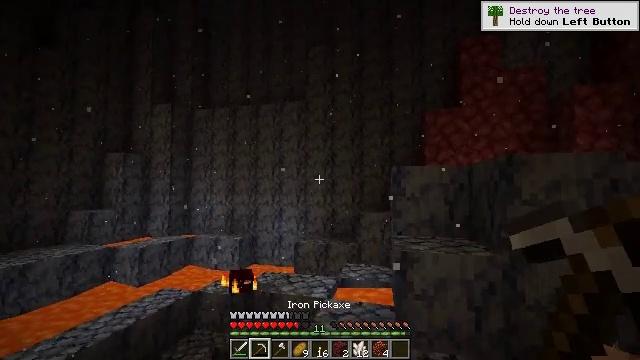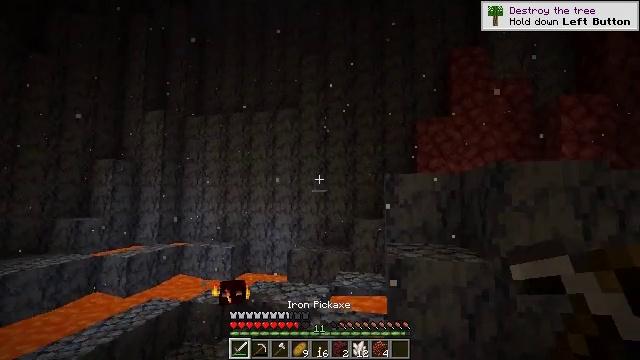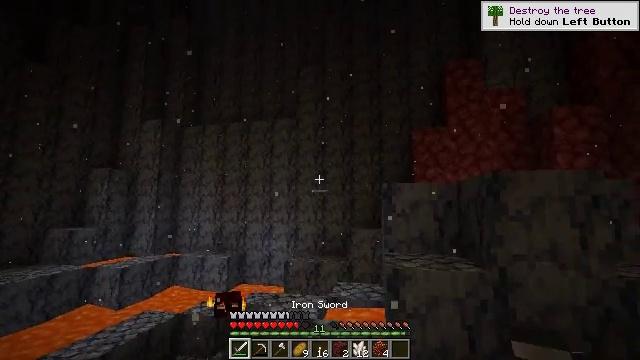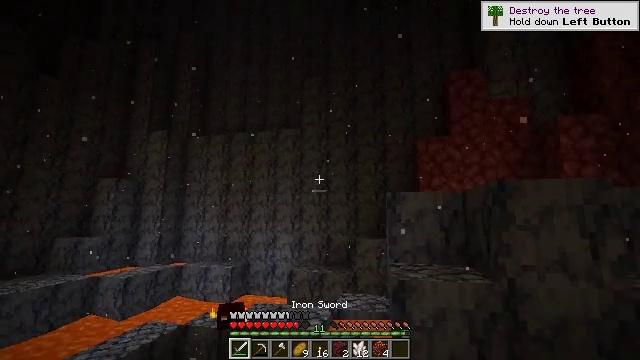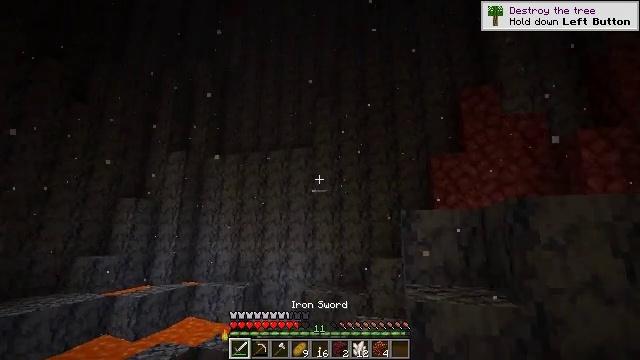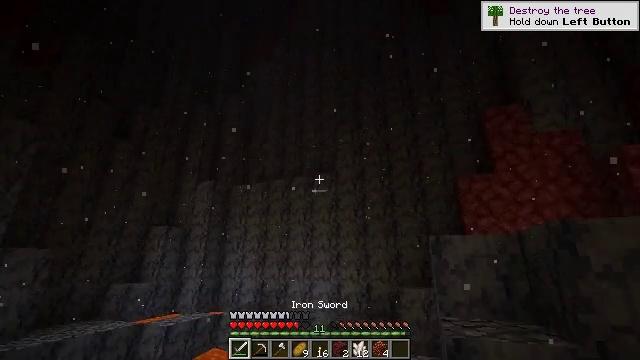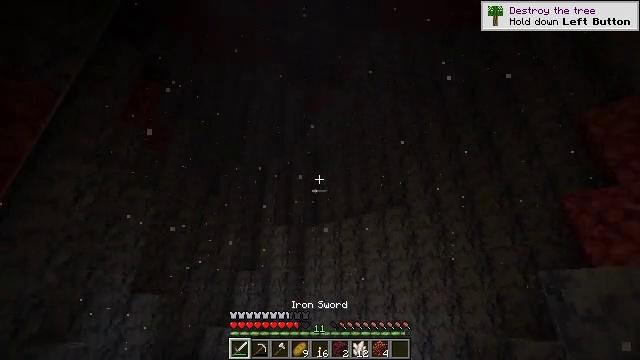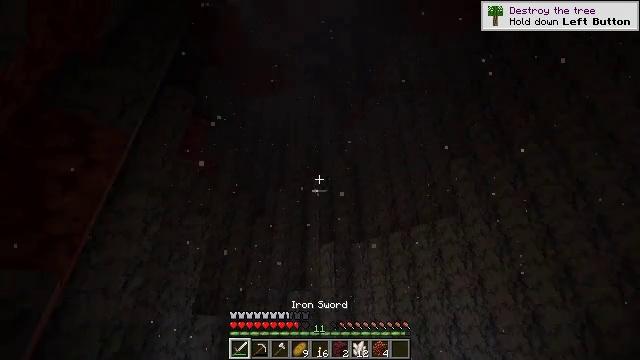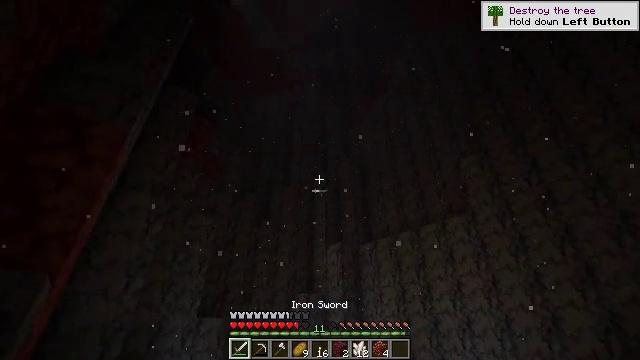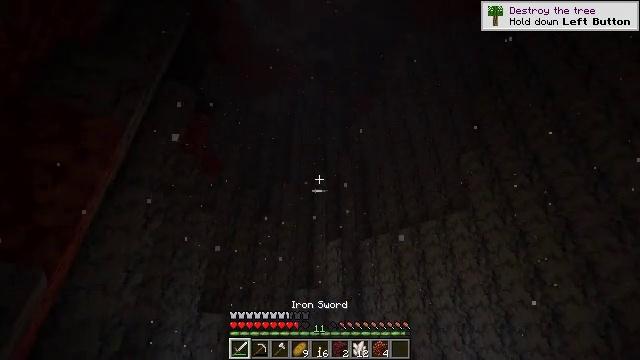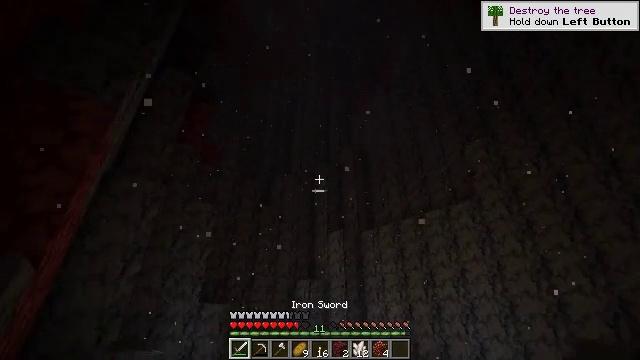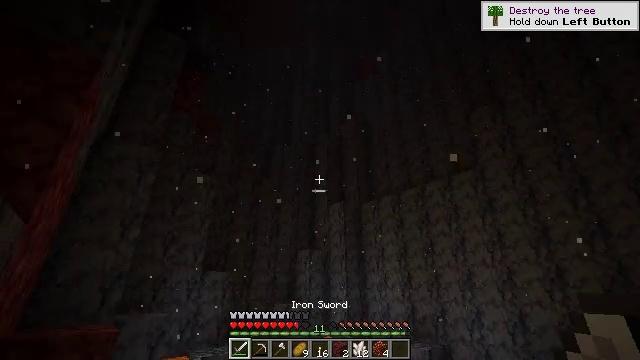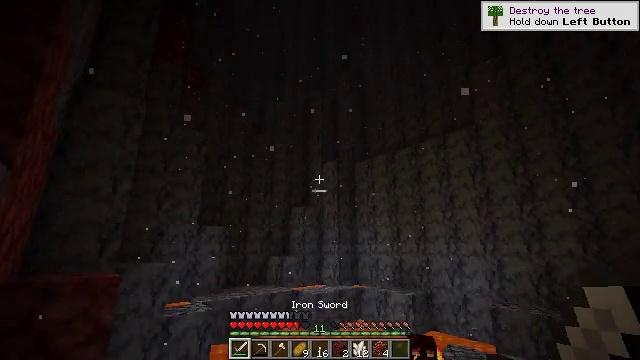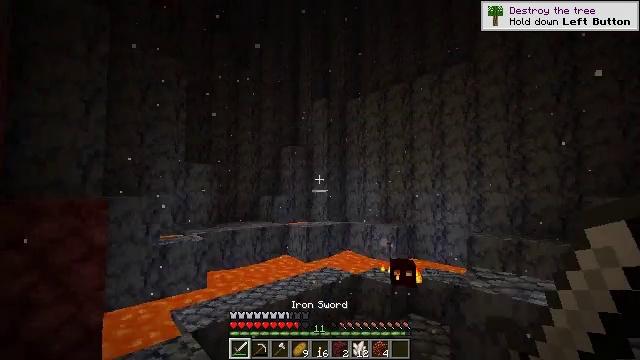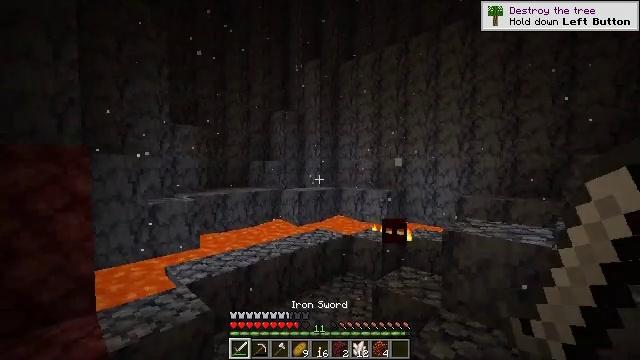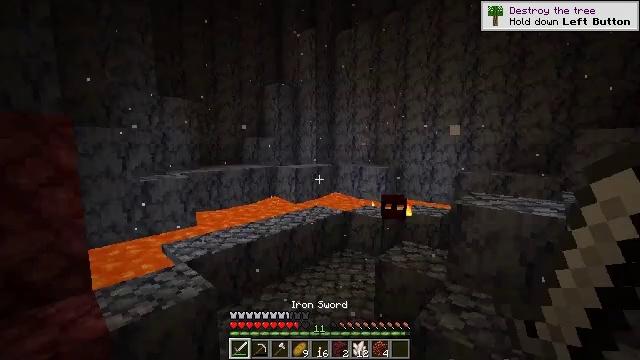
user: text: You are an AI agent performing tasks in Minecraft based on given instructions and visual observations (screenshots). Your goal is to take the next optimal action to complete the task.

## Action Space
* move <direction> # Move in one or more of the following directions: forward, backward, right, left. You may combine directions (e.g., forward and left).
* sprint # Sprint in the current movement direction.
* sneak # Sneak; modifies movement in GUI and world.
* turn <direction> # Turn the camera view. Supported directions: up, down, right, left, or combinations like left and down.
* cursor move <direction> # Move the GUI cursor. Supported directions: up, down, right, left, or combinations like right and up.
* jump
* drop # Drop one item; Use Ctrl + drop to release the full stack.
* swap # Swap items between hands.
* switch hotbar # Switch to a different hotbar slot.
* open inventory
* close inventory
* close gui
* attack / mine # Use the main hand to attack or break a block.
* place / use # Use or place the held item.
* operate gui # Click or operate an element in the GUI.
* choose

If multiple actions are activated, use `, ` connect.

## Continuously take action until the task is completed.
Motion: motion action
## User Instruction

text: Combat the magma cube.
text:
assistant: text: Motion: turn right and up, switch to hotbar 1
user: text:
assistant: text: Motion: turn up, switch to hotbar 1
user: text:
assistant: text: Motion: turn up, switch to hotbar 1
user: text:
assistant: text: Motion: turn left and up, switch to hotbar 1
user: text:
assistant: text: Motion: turn left and up
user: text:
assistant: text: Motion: turn left and up
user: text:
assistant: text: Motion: move forward, turn left and up
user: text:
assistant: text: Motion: move forward, turn left
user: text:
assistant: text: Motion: move forward
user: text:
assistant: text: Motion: move forward, turn down
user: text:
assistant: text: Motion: move forward, turn down
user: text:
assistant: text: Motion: move forward, turn right and down
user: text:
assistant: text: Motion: move forward, turn right and down
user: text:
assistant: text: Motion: move forward, turn right and down
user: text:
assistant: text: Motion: move forward, turn right and down
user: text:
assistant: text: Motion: move forward, turn right and down
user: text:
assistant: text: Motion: move forward, turn down
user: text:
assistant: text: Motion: move forward, turn down
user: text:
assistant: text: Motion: move forward
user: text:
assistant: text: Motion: move forward
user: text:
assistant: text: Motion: move forward
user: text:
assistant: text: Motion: move forward, turn right and down
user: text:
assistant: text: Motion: move forward, turn right
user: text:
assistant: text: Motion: move forward, turn right and up
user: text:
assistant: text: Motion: move forward, turn right and up
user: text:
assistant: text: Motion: move forward
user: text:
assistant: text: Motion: move forward
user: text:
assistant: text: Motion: move forward
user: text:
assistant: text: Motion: move forward
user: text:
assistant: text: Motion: move forward, turn left